Chest X-ray:
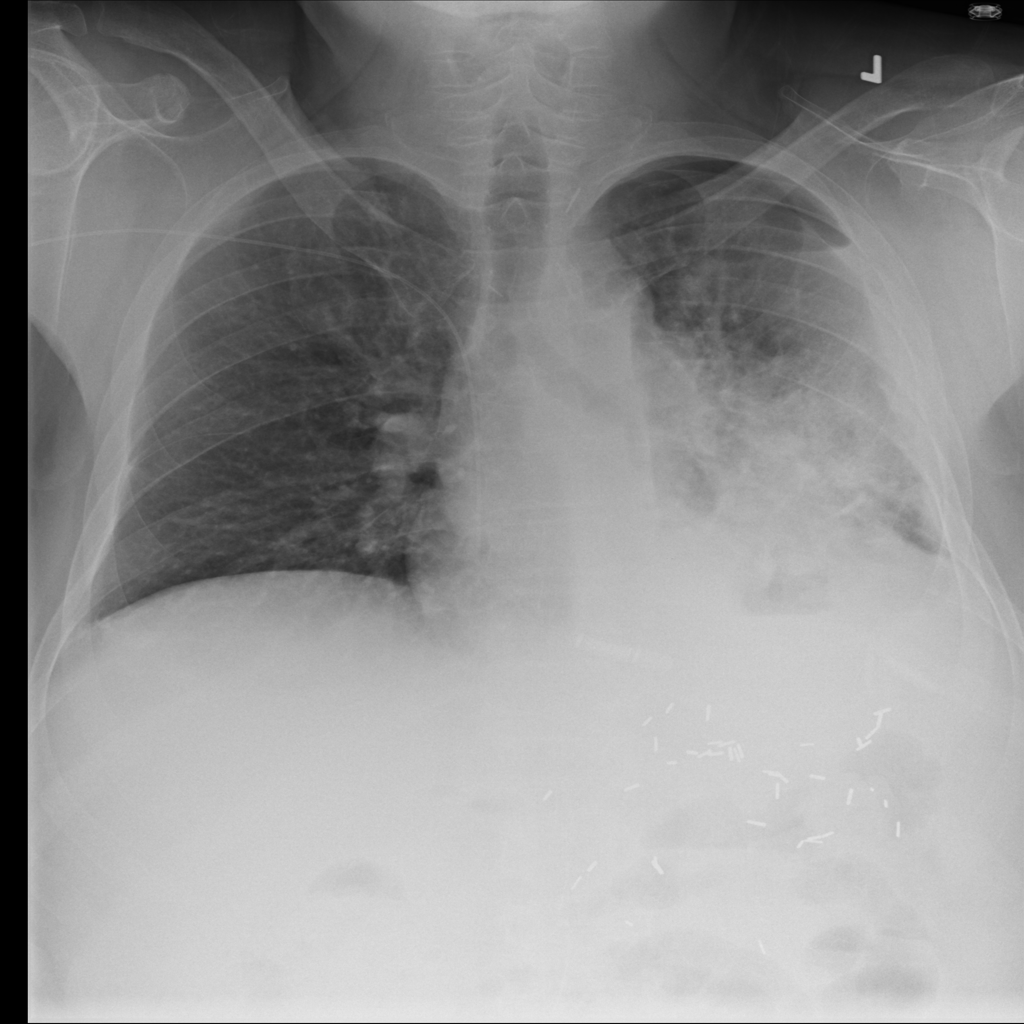
Findings: Consolidation, Pneumothorax
No abnormal finding: no